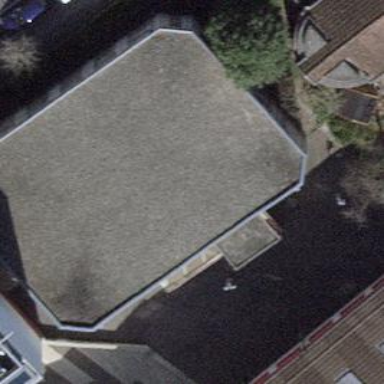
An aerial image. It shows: School building.